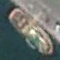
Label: civil